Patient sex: F
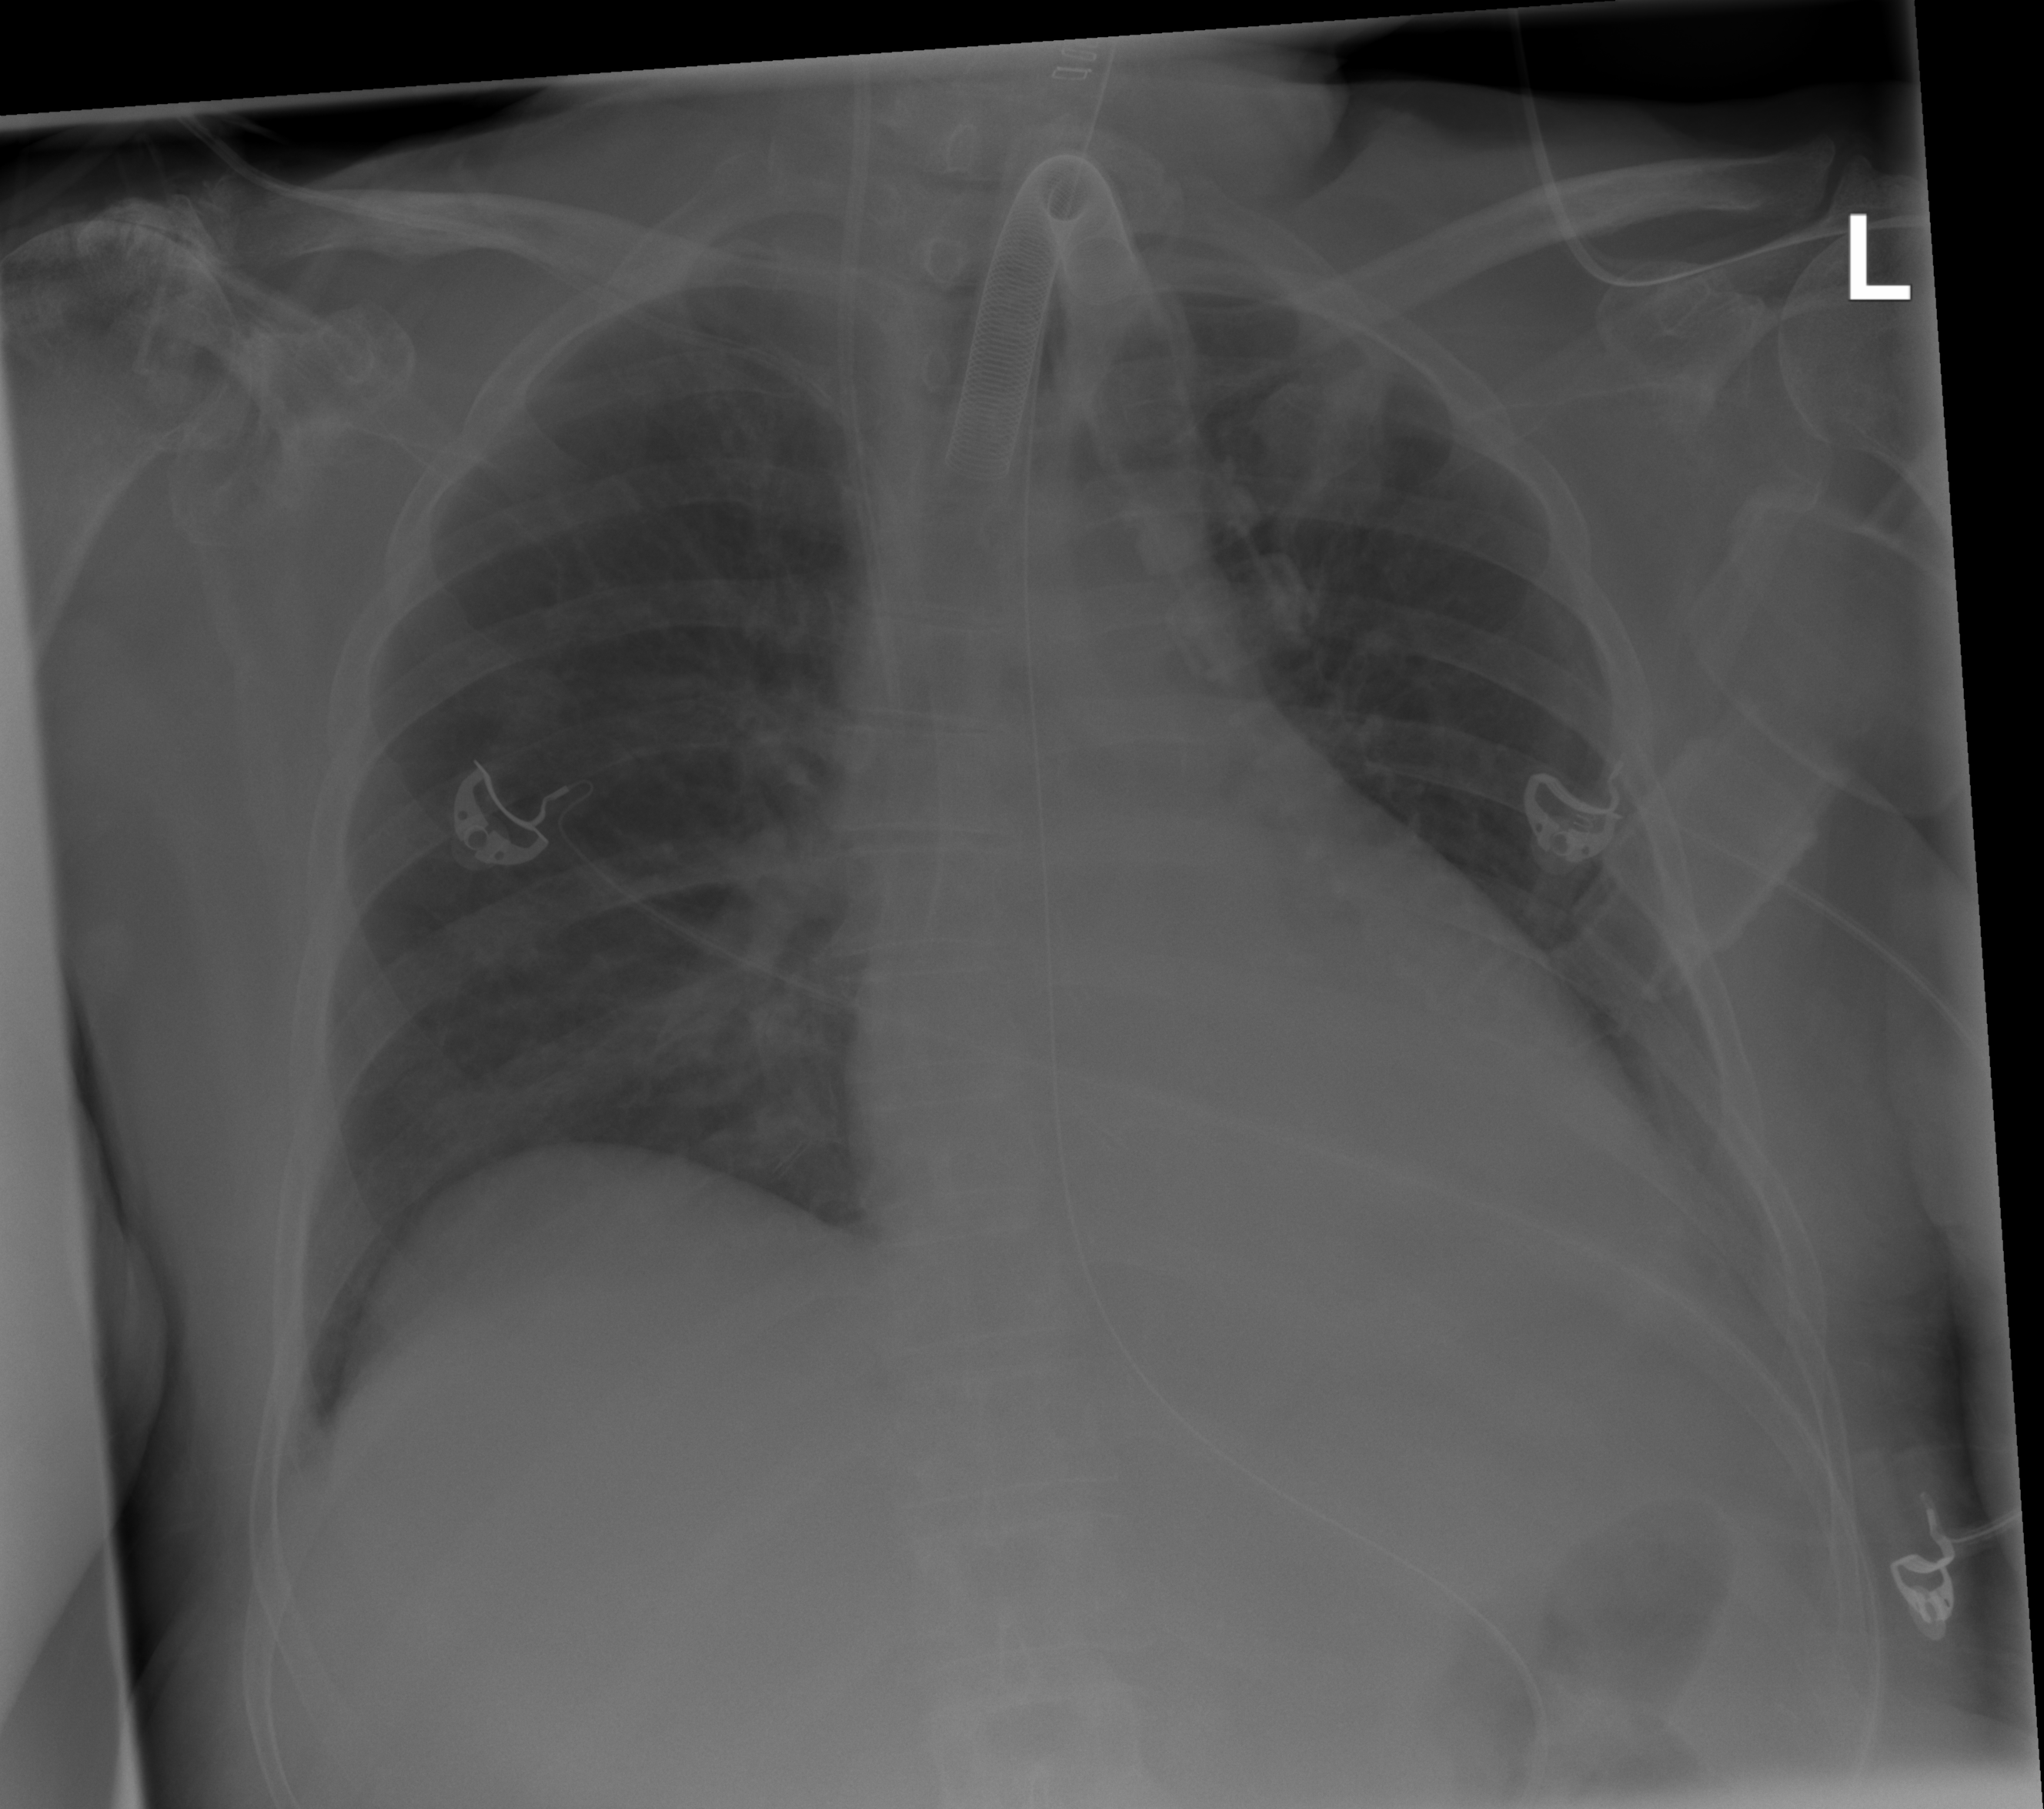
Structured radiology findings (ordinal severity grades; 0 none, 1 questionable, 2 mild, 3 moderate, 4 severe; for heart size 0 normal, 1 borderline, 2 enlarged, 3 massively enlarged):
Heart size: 2
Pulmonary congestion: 0
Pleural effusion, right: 0
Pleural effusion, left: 0
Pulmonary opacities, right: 0
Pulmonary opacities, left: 0
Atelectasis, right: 0
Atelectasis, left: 1